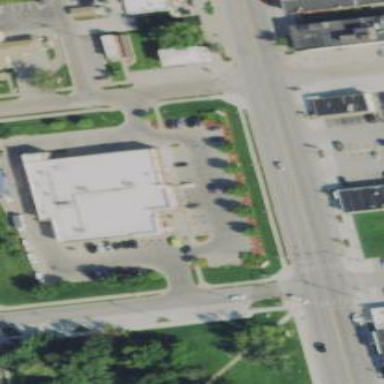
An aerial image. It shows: Retail building with white roof.